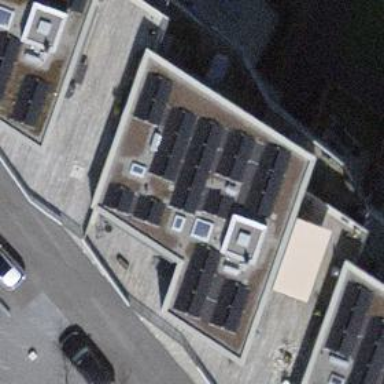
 consisting of solar photovoltaic panels."